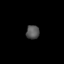
Tissue: lung
Cell type: Myeloid cells
Senescence score: 0.2034
Nuclear area (px): 180
Mean DAPI intensity: 86.139